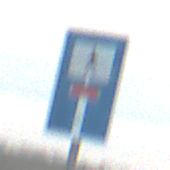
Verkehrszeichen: SackgasseFussgaengerDurchlaessig
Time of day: SunriseSunset
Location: Outdoor (RoadRail)
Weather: PartlyCloudy
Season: NotSpecified
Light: Natural